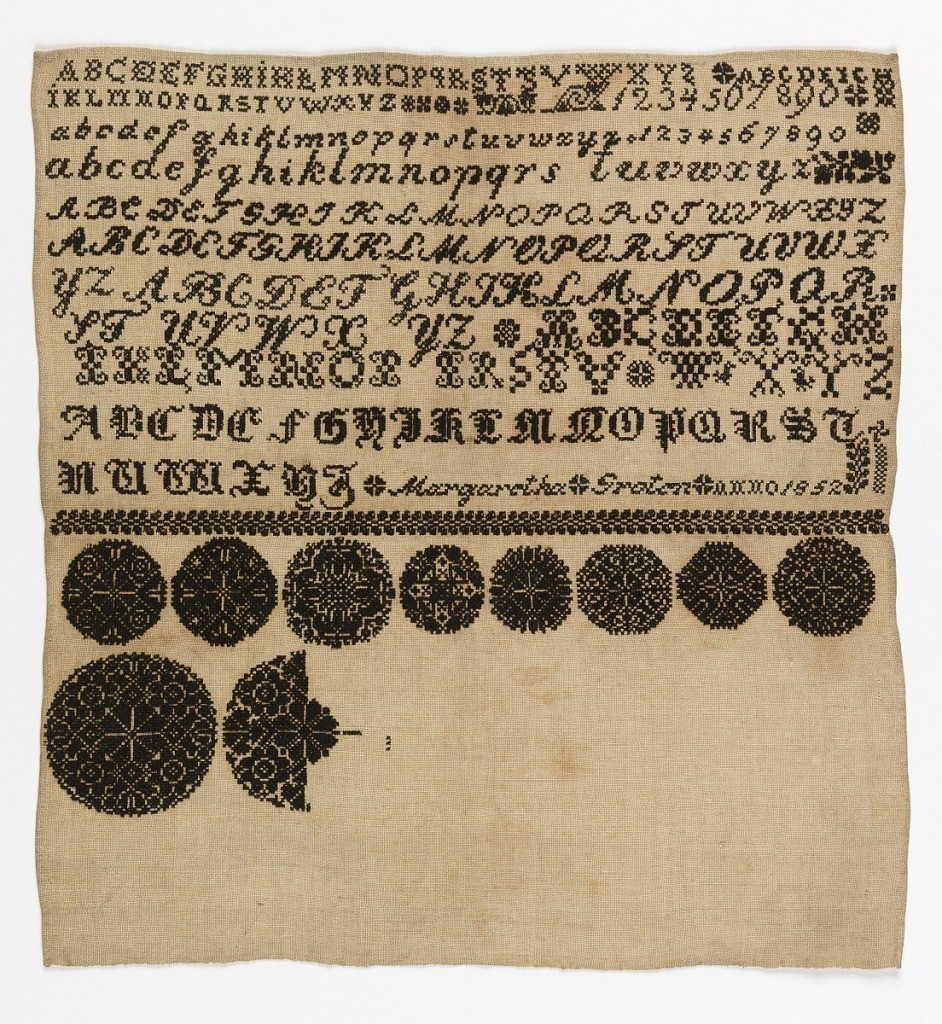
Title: Sampler
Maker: Margaretha Graten
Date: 1852
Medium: silk embroidery on linen foundation Technique: embroidered in cross stitch on plain weave foundation
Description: Black silk on natural linen.  Alphabets and numerals on top.  Lower section (unfinished) pattern circles.